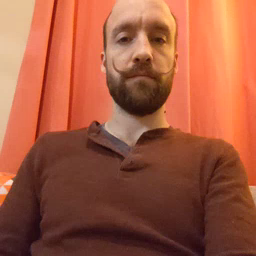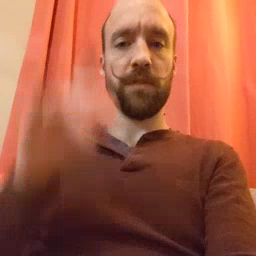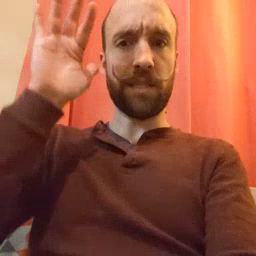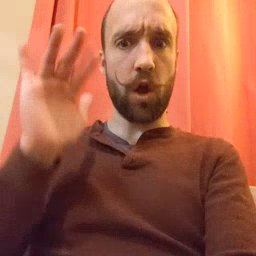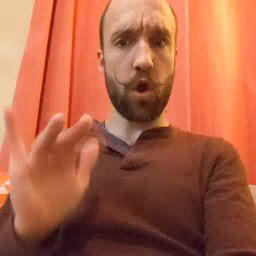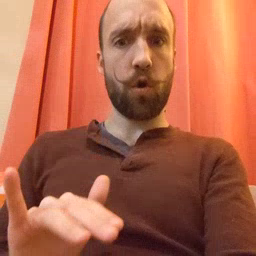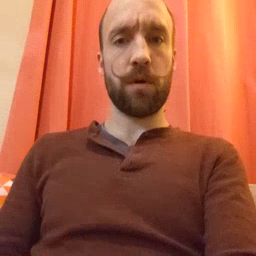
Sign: snow